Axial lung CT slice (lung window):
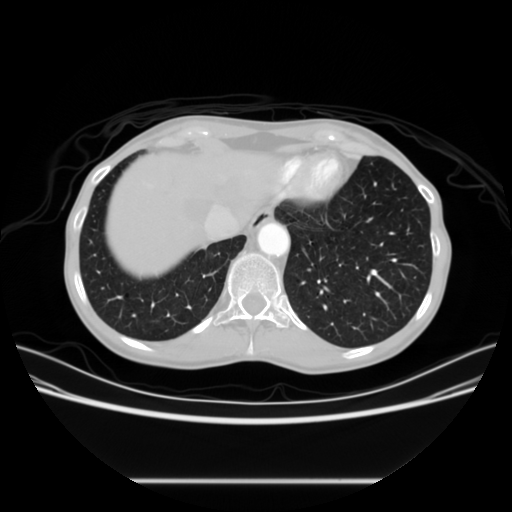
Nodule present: no